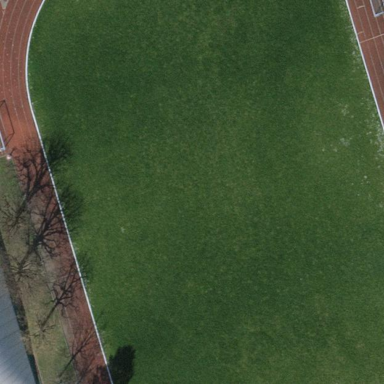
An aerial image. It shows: Grass pitch used for soccer.